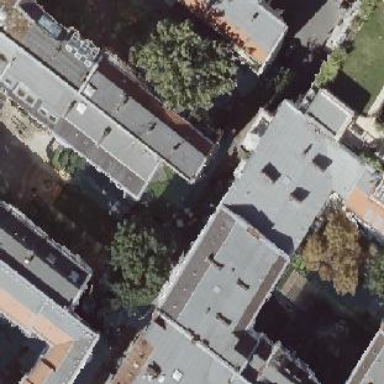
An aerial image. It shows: Building consisting of apartments.